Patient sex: F
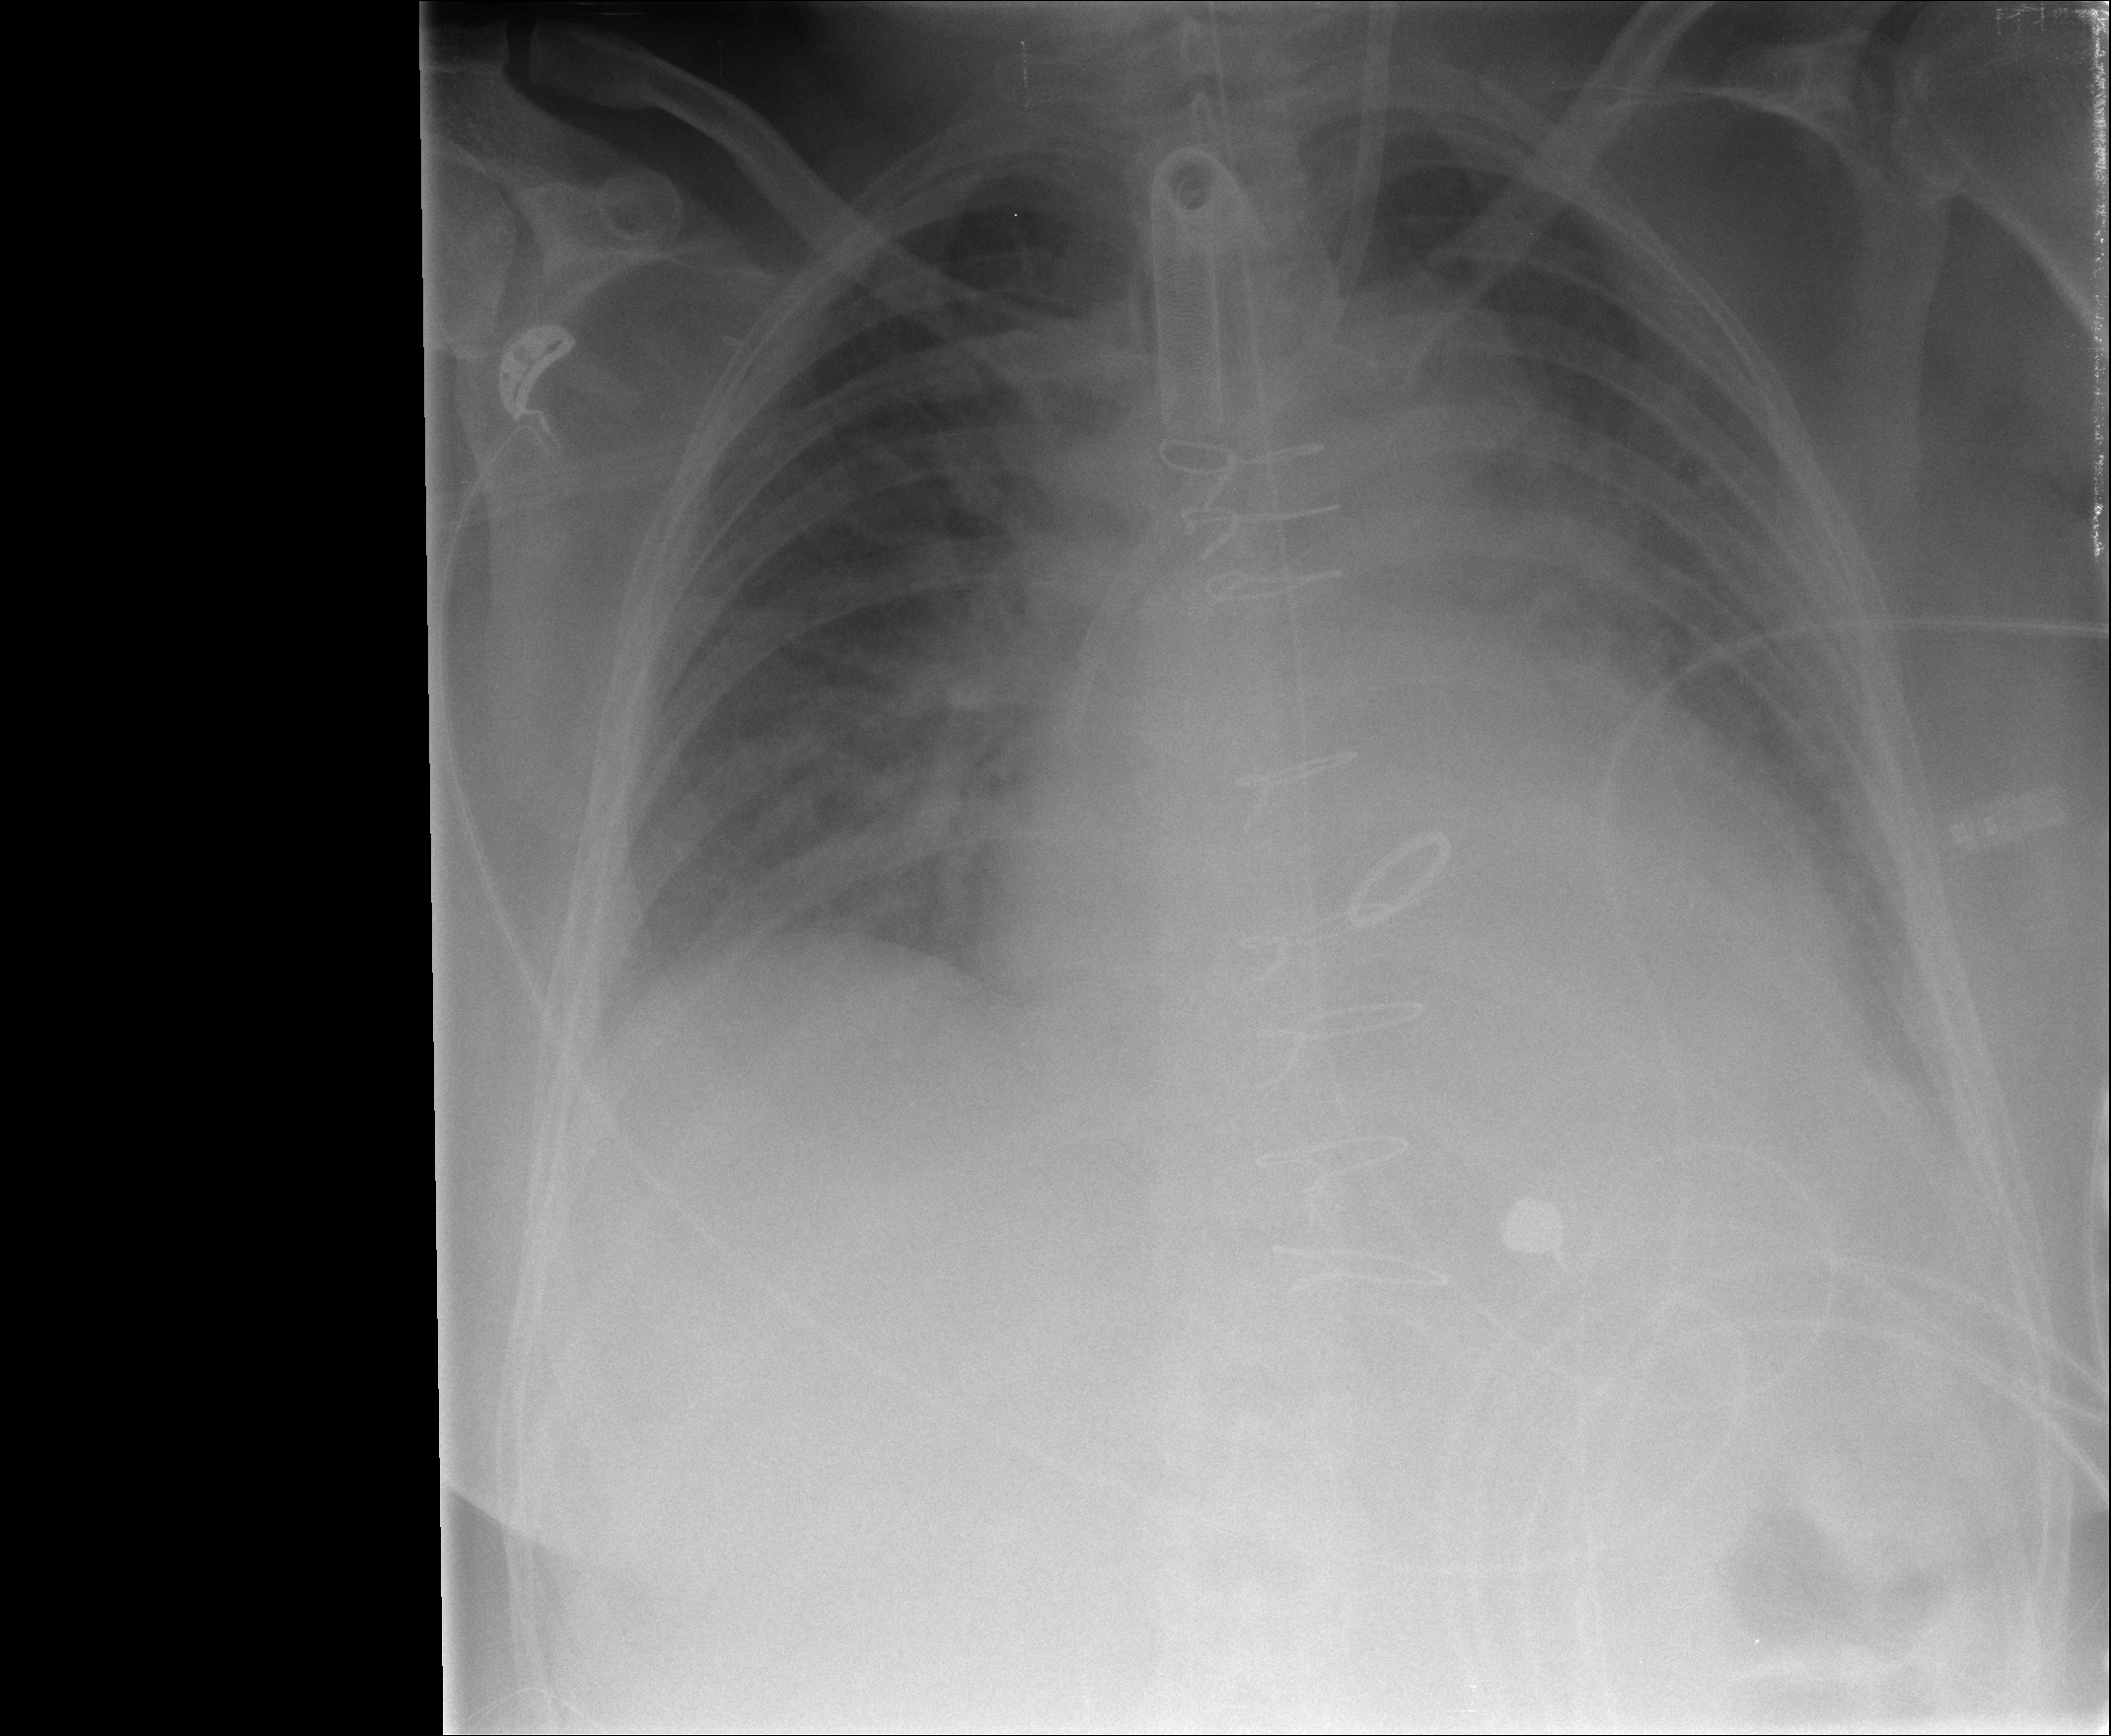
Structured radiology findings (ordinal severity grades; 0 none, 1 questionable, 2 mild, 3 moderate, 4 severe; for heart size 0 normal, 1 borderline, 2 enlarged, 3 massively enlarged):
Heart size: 2
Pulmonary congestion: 2
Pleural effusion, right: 0
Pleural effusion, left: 1
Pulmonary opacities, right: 0
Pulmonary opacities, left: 0
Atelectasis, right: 2
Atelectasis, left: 2